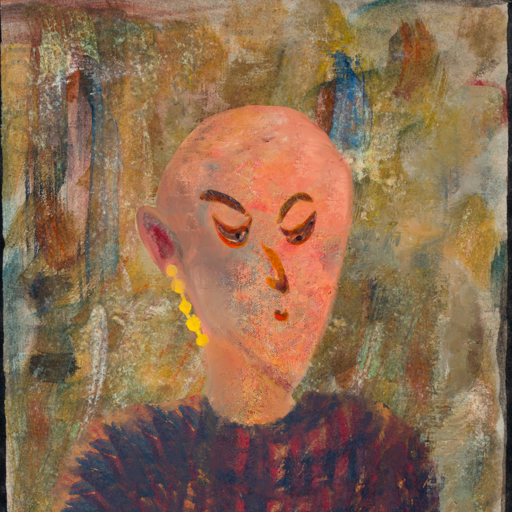
Background: Pipe, Head And Neck Side: Irani, Face Side: Hypocrite, Bust: In_The_Sun, Hair Side: Blank, Head Accessory: Blank, Second Necklace: Blank, Necklace: Blank, Baby: Blank